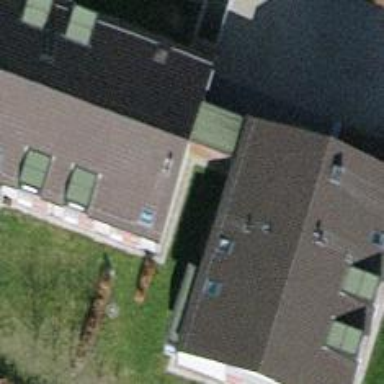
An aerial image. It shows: Building with tile roof.